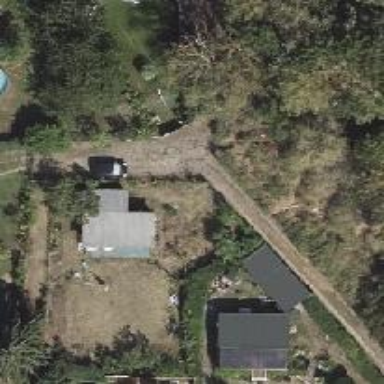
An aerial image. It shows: Driveway with grass surface. The driveway is service road with grade3 tracktype.